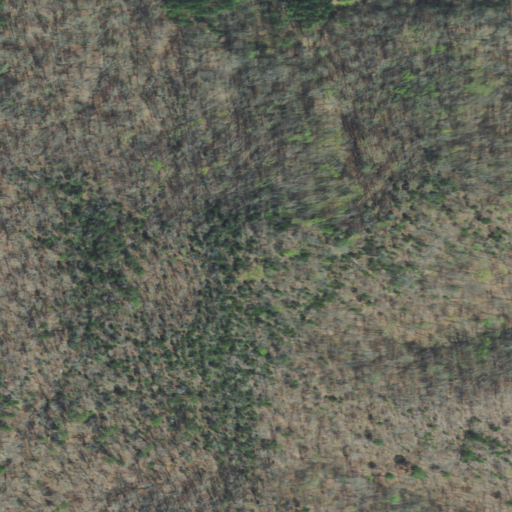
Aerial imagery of mountain in Tennessee named Turkeypen Mountain containing deciduous forest, mixed forest, and evergreen forest